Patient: sex M, age 51
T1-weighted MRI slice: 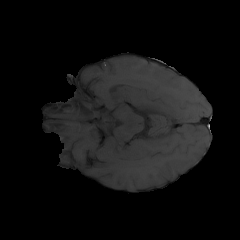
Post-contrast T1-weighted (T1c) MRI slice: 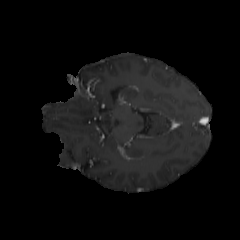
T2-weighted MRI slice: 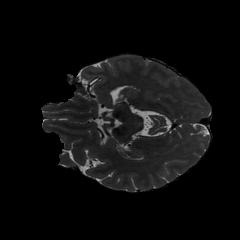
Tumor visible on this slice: no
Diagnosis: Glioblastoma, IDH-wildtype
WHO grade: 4